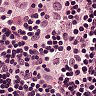
Metastatic tissue present: no